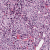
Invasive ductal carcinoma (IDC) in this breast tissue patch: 1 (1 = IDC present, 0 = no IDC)